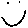
Label: smiley face